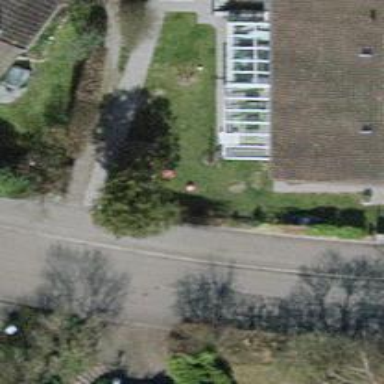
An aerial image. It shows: Hedge acting as barrier.